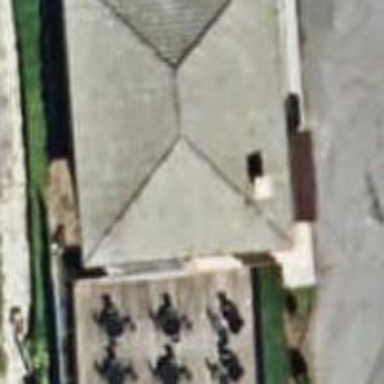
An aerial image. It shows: Restaurant.